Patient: sex M, age 52
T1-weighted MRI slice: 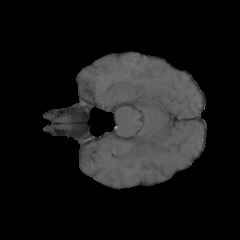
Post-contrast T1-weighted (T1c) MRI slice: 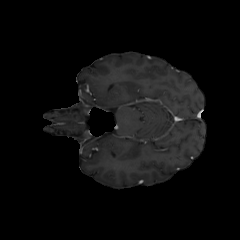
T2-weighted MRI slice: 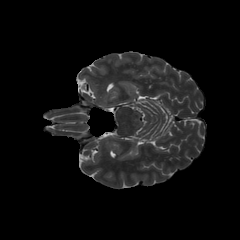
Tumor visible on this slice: no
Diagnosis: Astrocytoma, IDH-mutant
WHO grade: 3